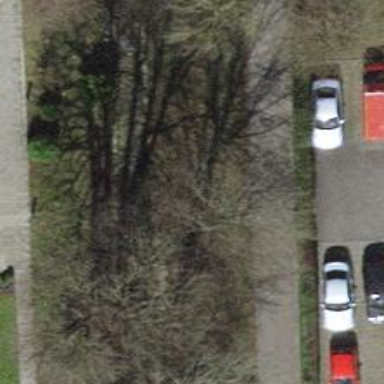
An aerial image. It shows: Urban tree adding natural touch to the cityscape.